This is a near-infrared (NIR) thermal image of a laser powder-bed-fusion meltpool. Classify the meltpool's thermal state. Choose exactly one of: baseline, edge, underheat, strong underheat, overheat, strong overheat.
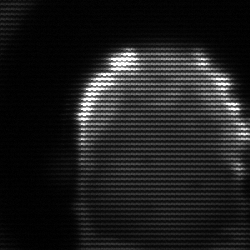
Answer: baseline